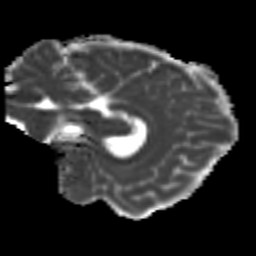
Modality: MD
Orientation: sagittal
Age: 19
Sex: female
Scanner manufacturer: siemens
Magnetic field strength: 3 T
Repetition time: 3.5 s
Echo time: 0.104 s